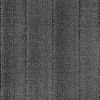
Atmospheric dust classification: dusty